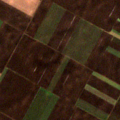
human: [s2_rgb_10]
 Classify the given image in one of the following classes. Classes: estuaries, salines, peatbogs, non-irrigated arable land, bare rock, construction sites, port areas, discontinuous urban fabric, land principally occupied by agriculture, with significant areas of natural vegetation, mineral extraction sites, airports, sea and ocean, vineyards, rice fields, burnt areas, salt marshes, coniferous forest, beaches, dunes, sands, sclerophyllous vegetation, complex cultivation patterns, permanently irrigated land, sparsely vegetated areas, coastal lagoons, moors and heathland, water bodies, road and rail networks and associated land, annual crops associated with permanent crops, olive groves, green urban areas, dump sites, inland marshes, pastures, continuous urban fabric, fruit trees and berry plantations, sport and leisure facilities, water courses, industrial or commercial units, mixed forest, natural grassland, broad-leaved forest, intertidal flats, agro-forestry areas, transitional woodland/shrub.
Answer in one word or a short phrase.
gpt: non-irrigated arable land